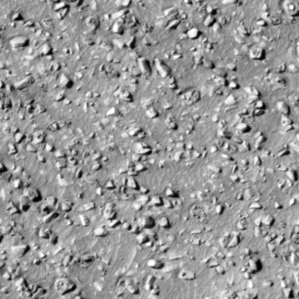
Label: non_frost